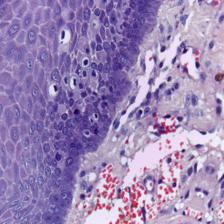
Diagnosis: Normal